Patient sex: M
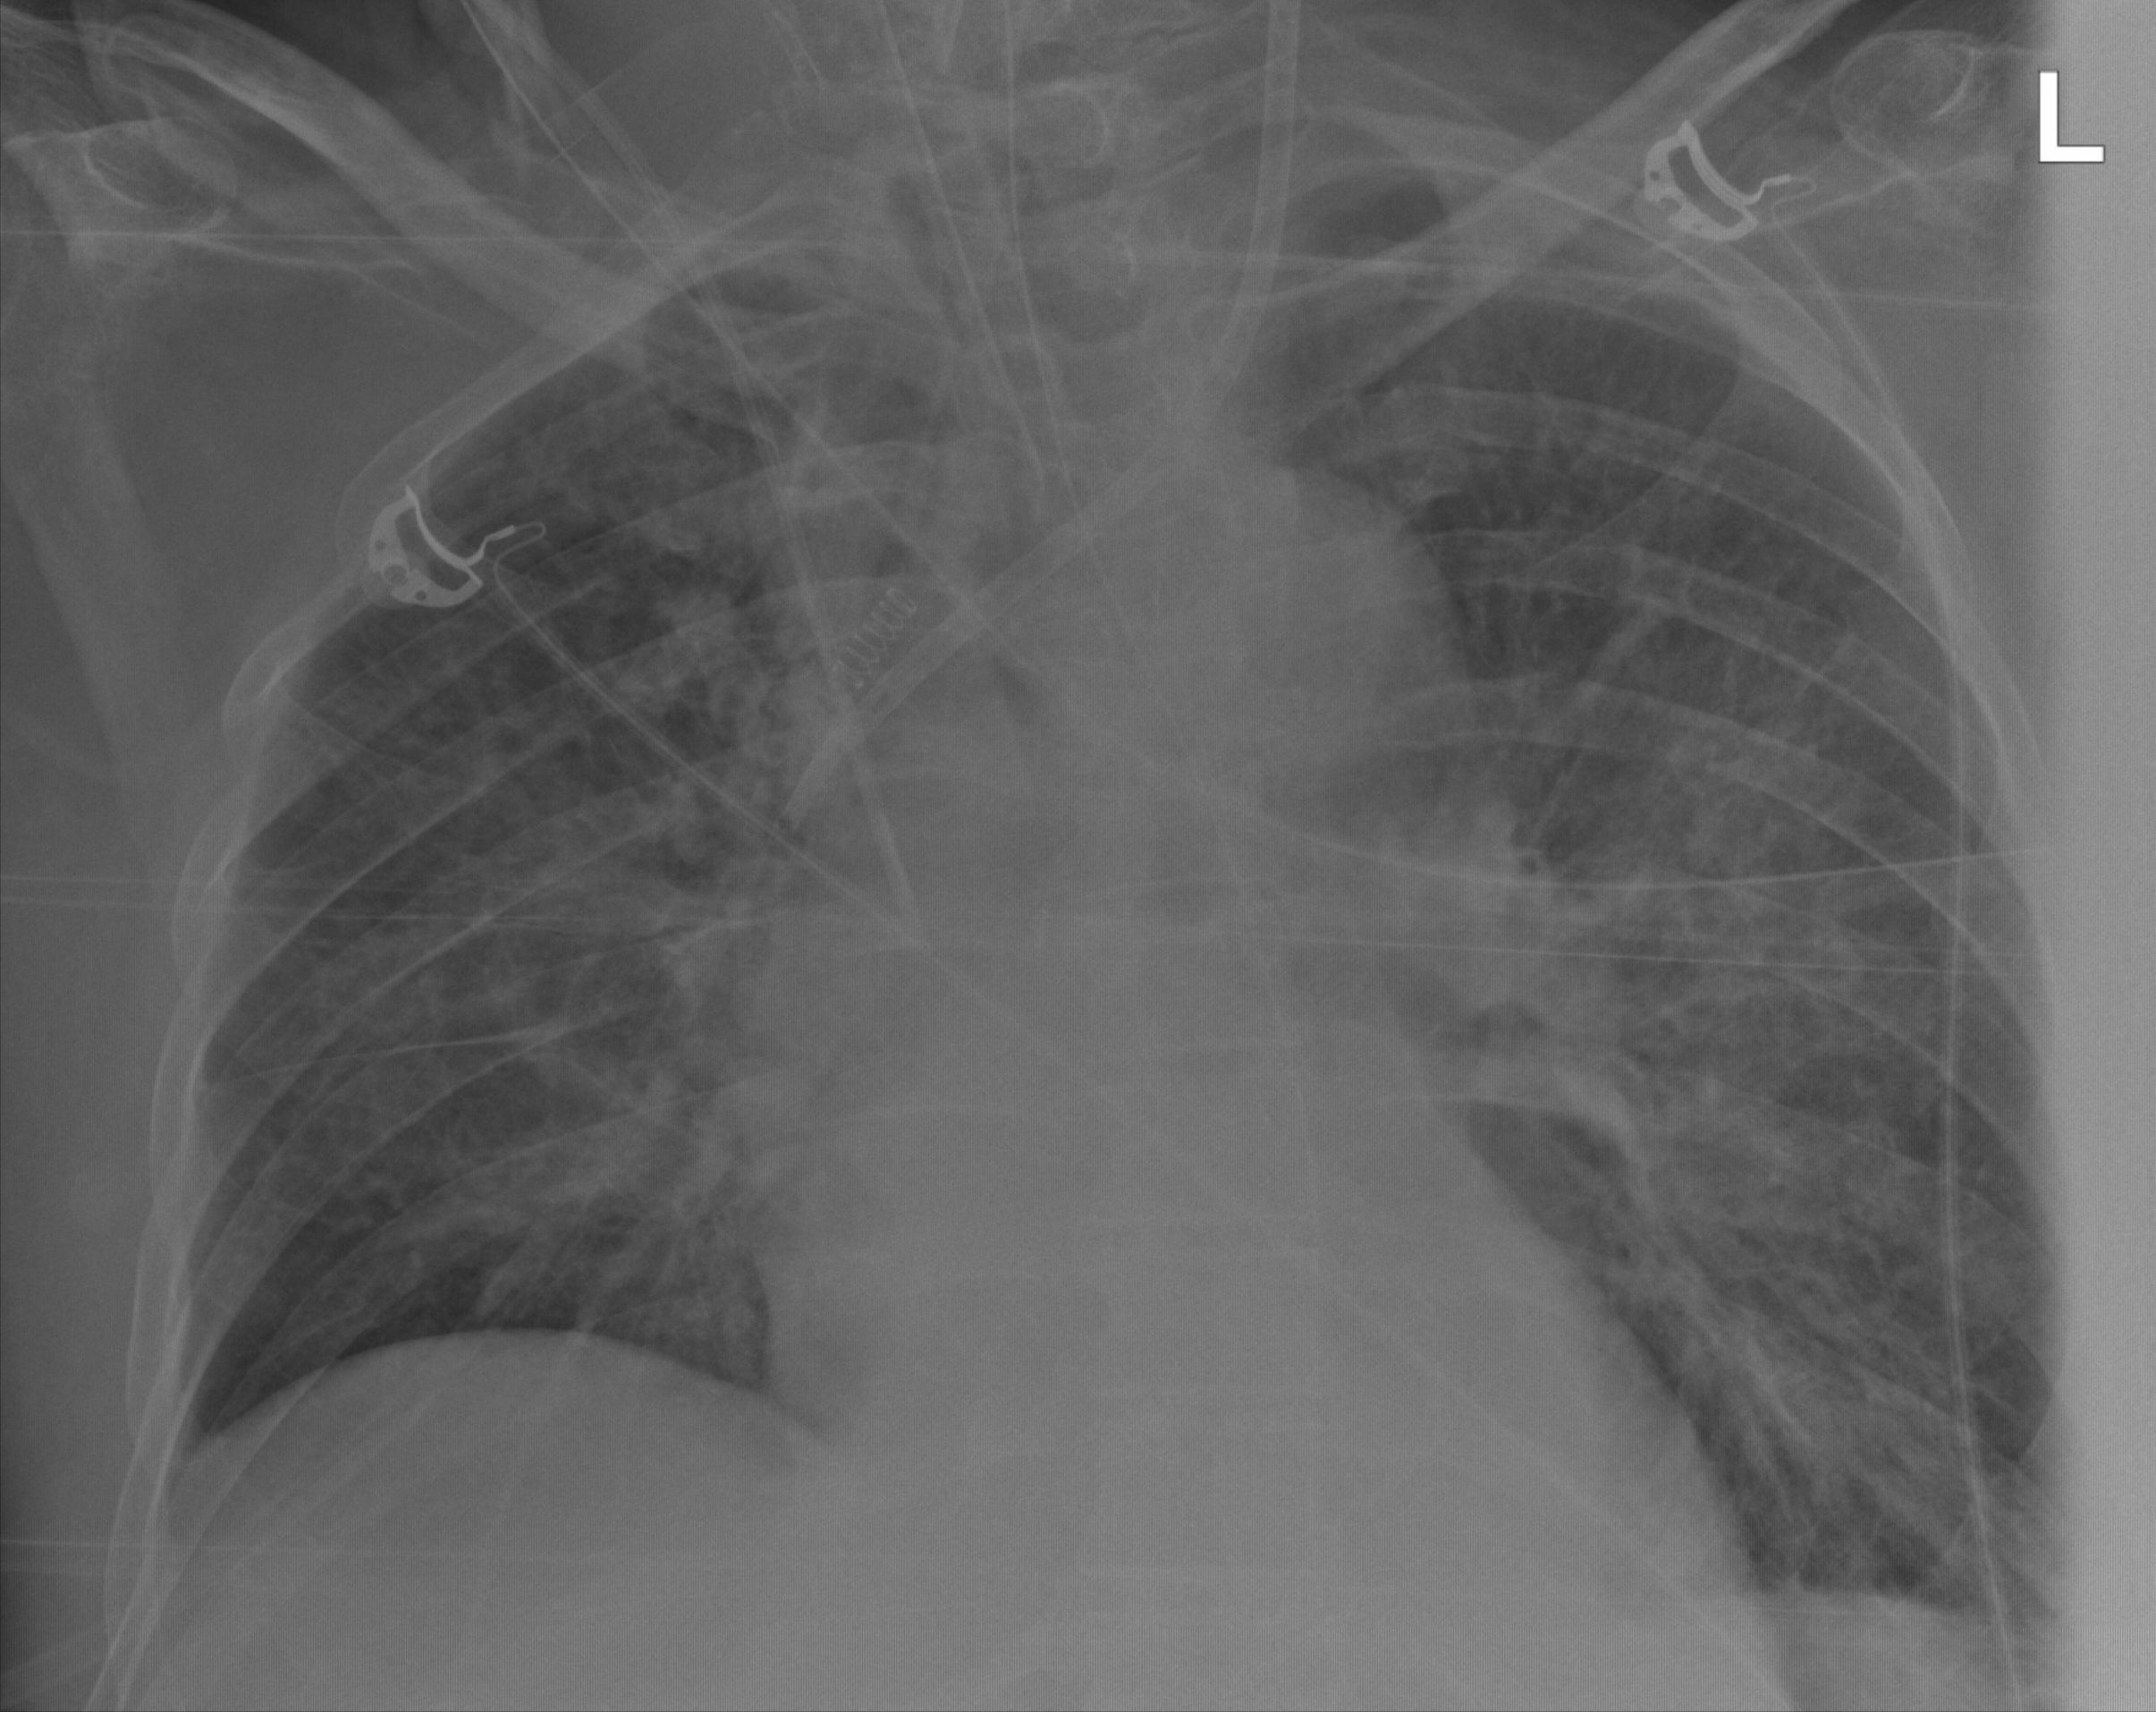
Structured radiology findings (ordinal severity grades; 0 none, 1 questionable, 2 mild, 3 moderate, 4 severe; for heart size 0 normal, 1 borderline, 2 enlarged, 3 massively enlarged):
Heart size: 1
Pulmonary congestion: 3
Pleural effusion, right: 0
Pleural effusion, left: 1
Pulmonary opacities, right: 3
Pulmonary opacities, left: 3
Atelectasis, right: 3
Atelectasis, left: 3